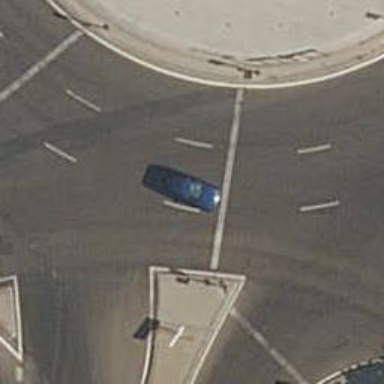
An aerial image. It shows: Road with traffic signals.